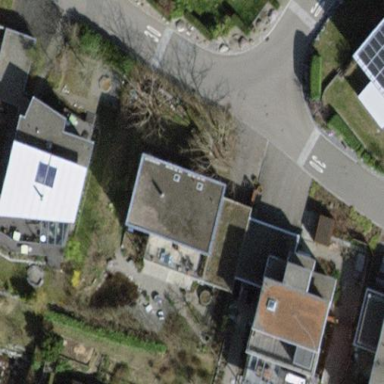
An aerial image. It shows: Detached building.